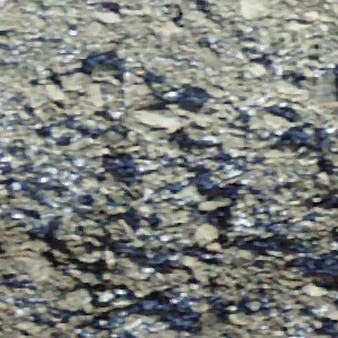
Label: other